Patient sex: M
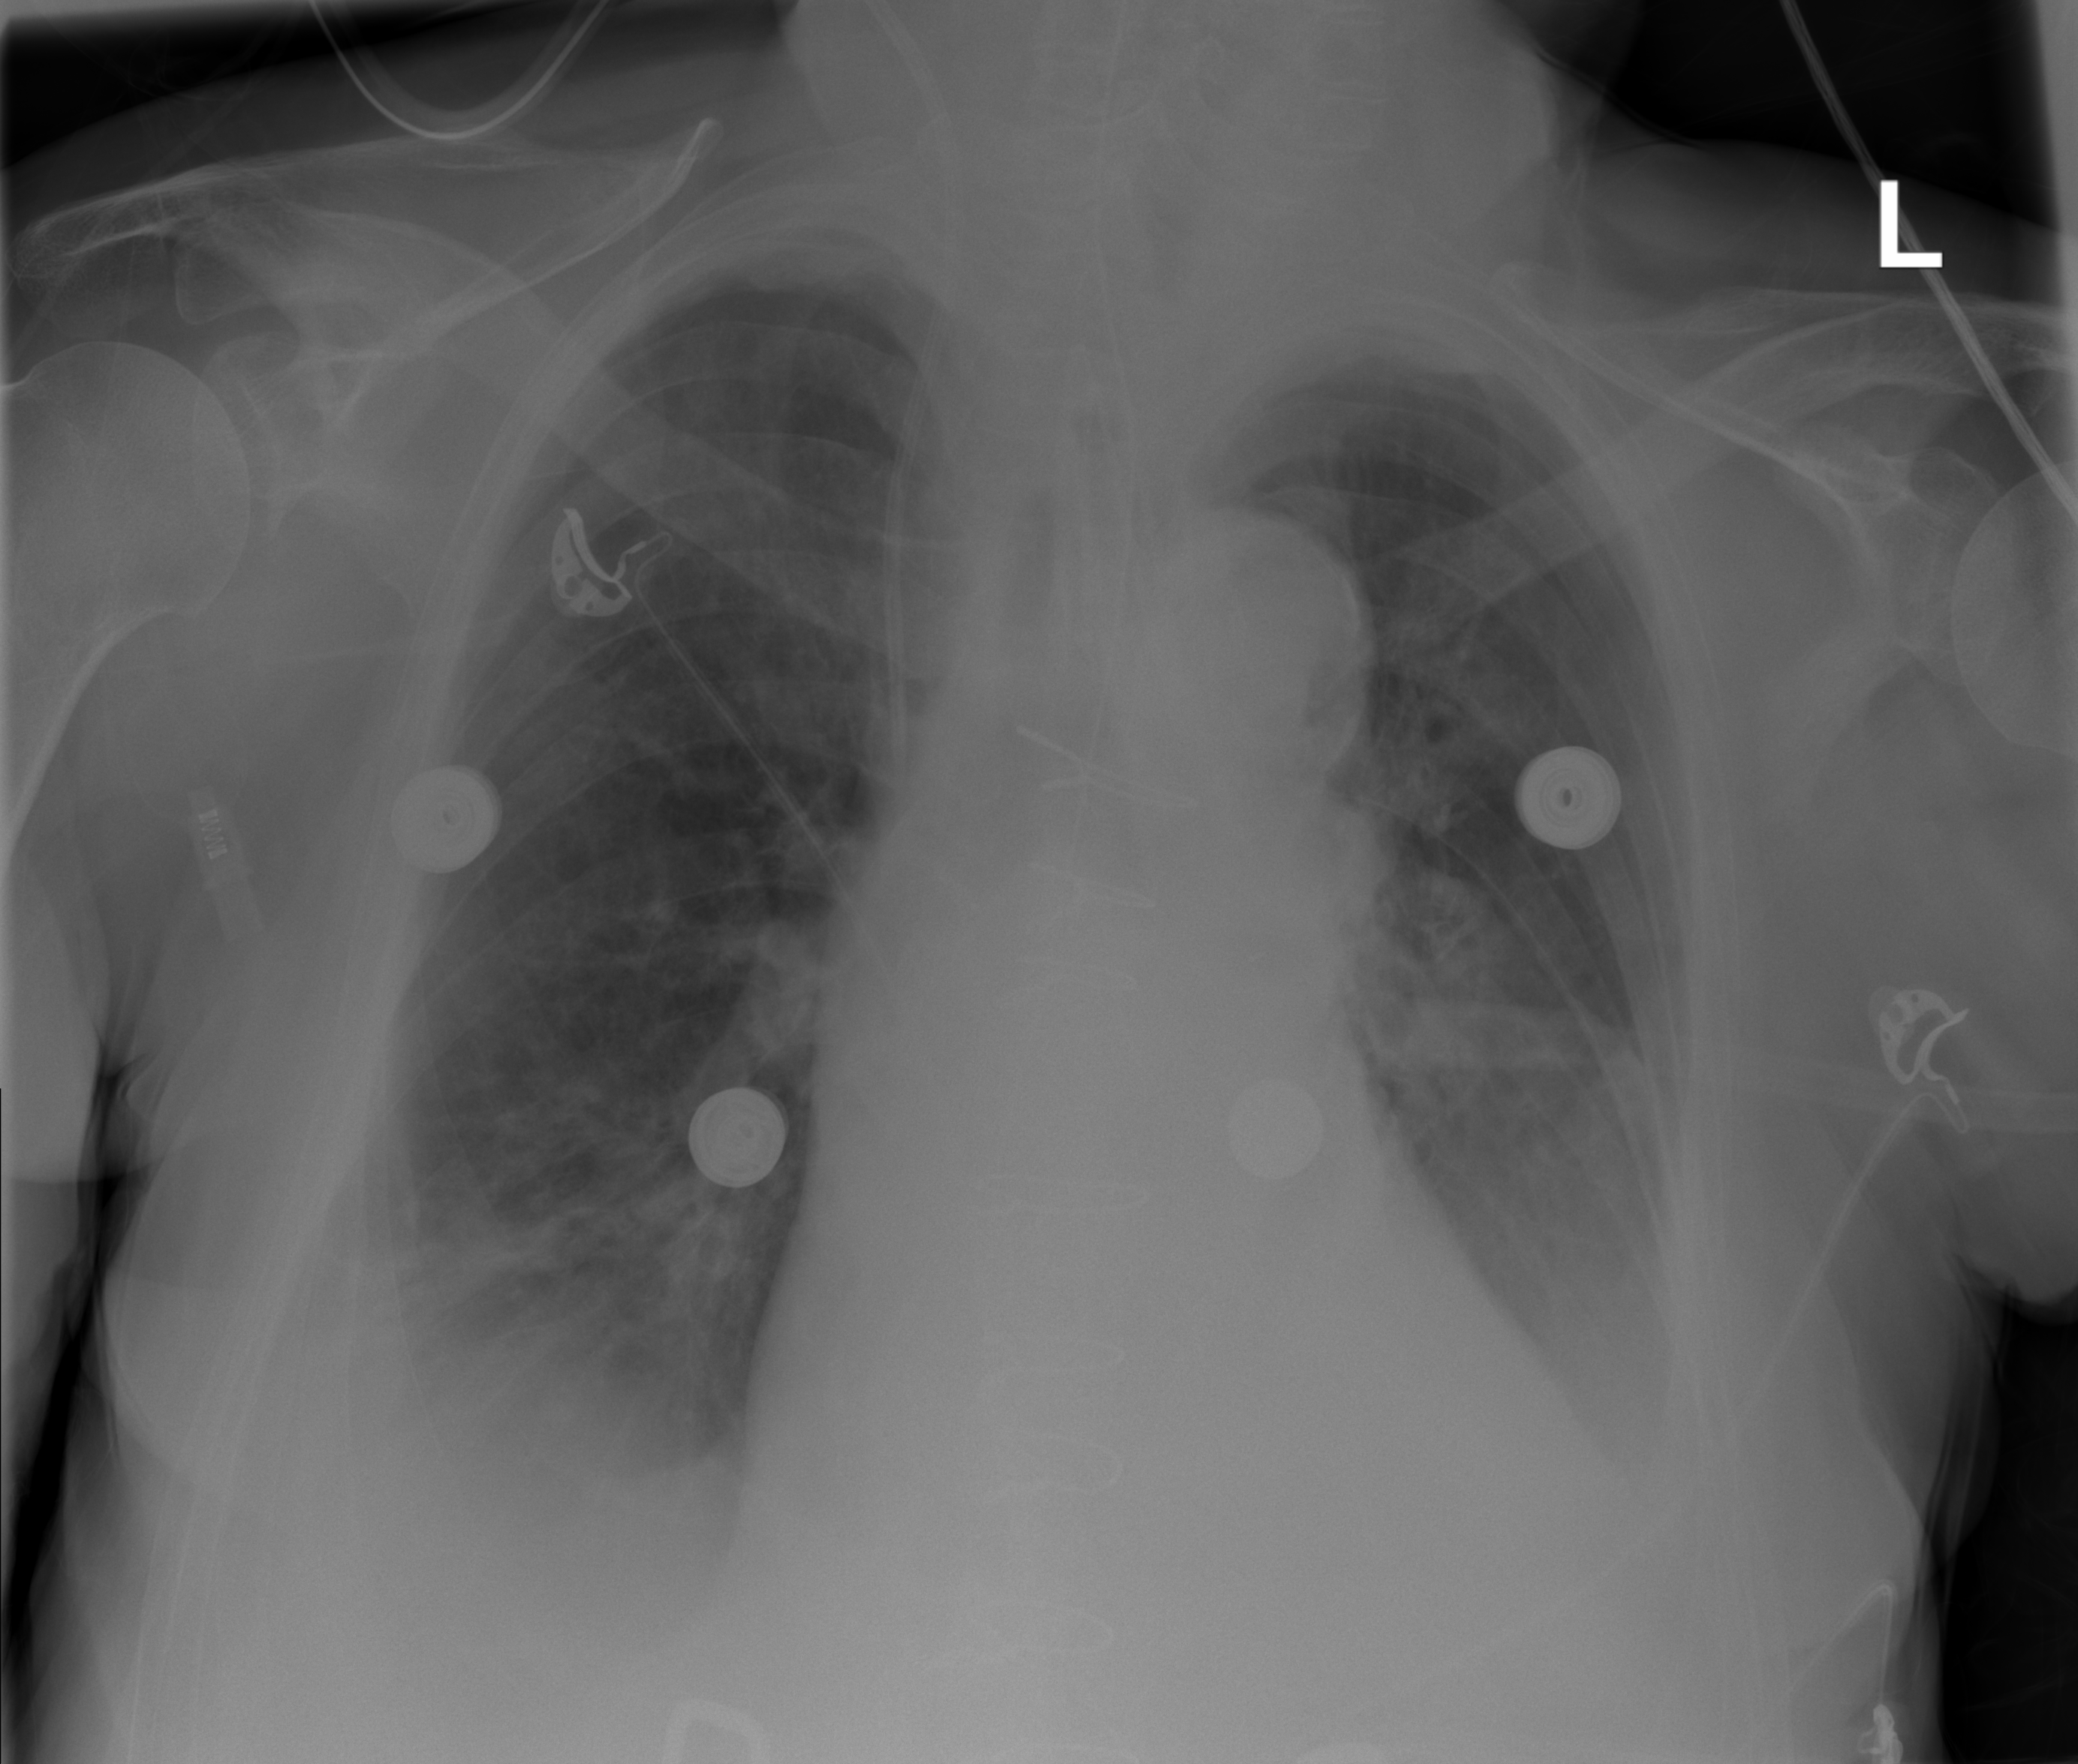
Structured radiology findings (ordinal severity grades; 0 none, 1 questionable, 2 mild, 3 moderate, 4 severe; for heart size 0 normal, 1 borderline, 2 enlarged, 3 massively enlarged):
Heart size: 0
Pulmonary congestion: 0
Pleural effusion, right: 2
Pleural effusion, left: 2
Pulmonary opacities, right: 0
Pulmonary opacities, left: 0
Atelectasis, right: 2
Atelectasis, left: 2